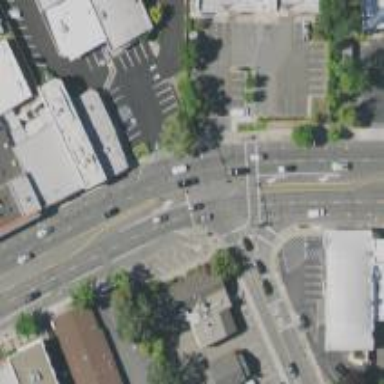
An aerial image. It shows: Footway crossing traffic island.